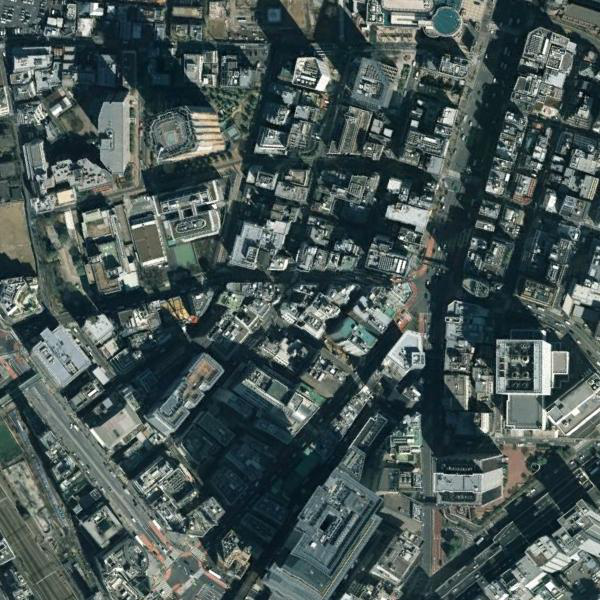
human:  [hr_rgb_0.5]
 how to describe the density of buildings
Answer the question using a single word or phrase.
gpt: dense